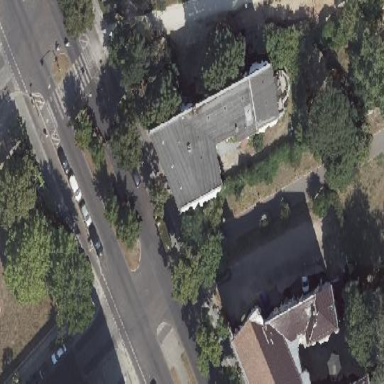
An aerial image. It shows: Residential building.